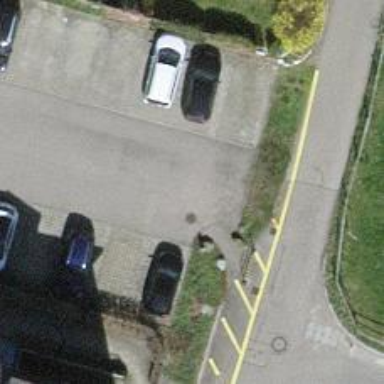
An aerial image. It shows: Block barrier.